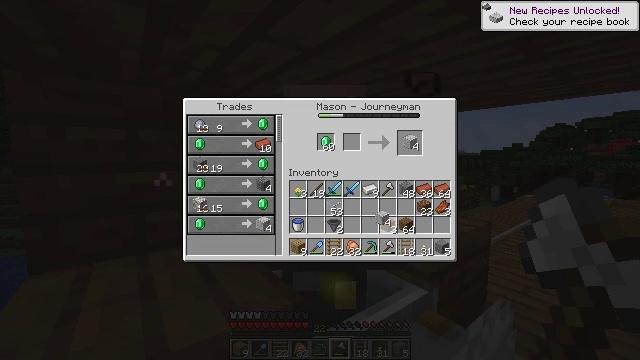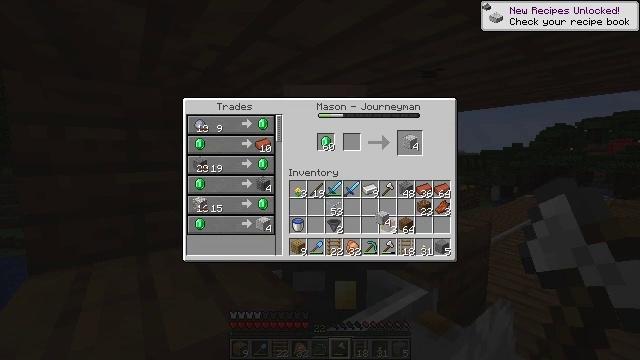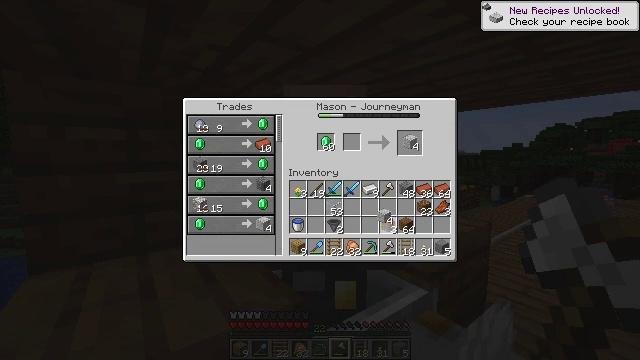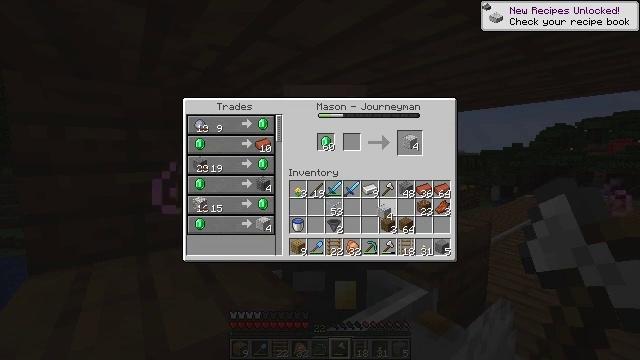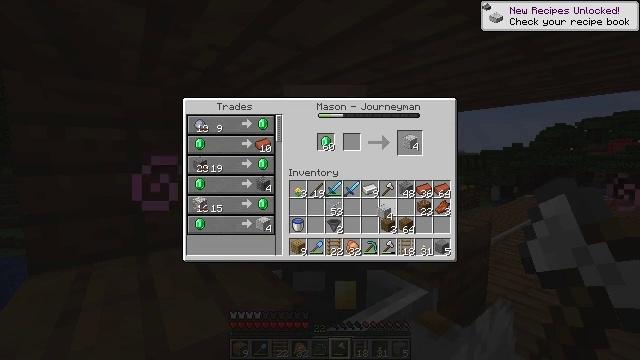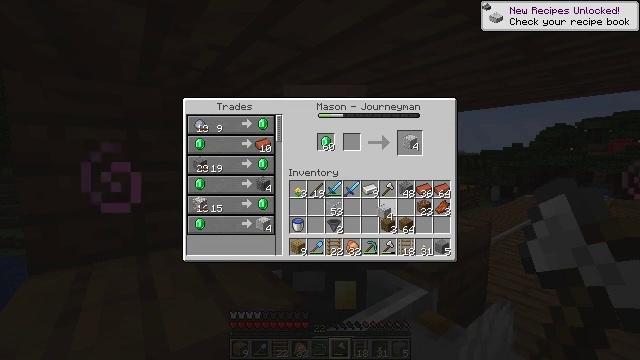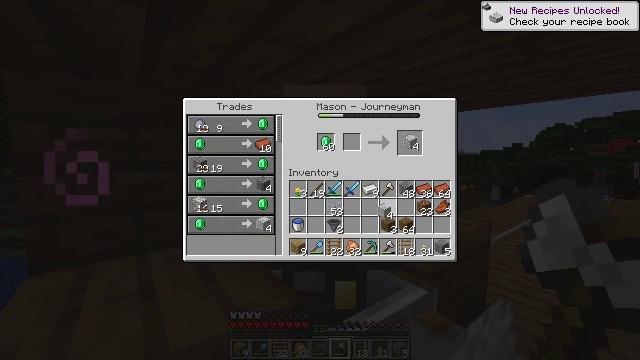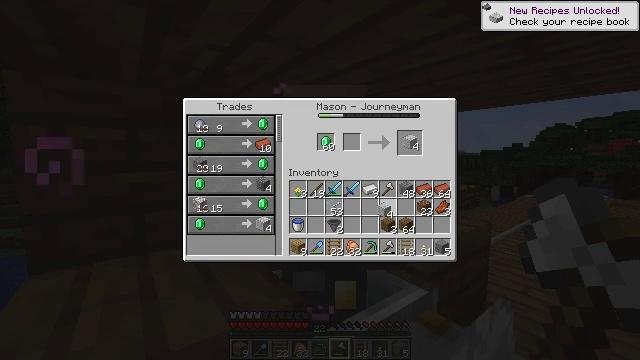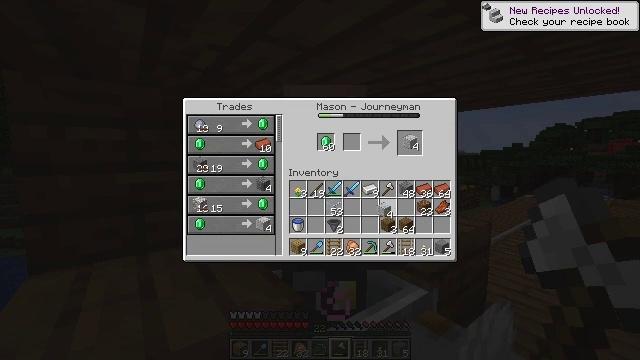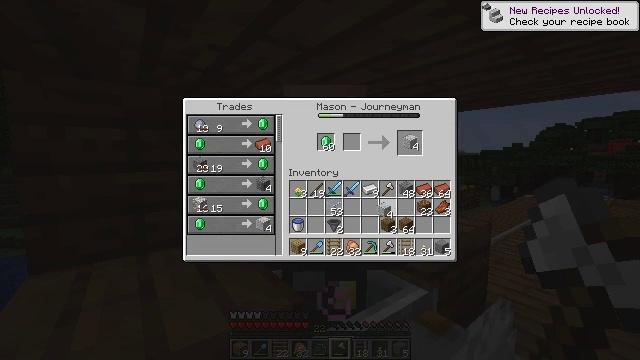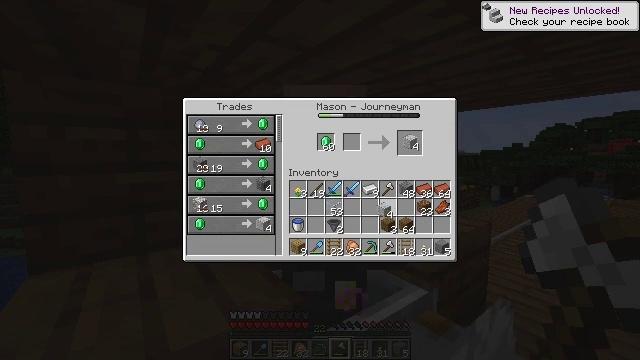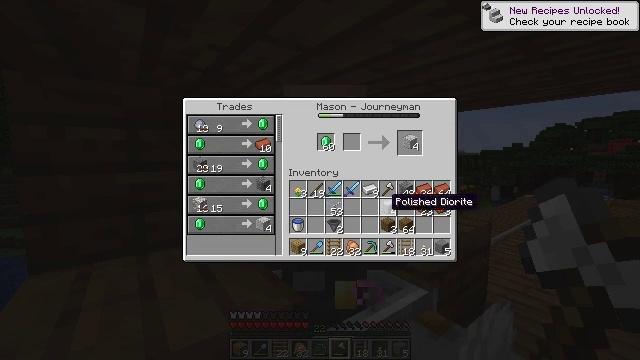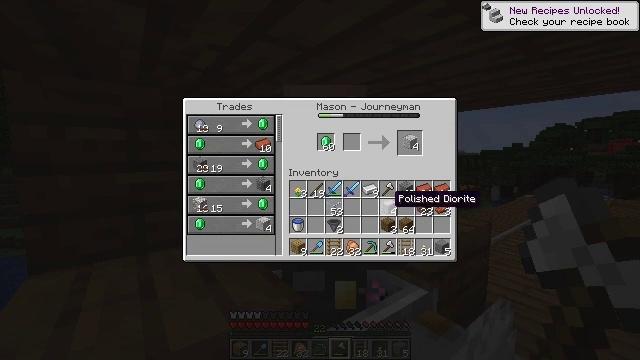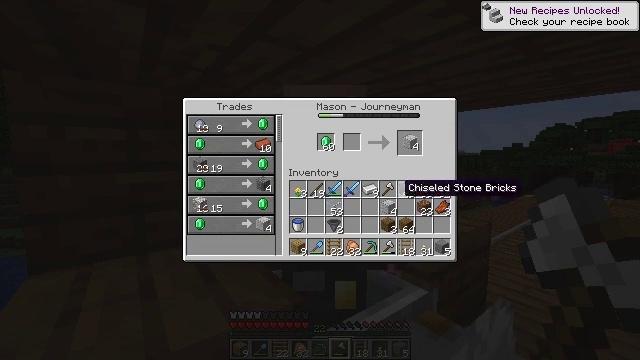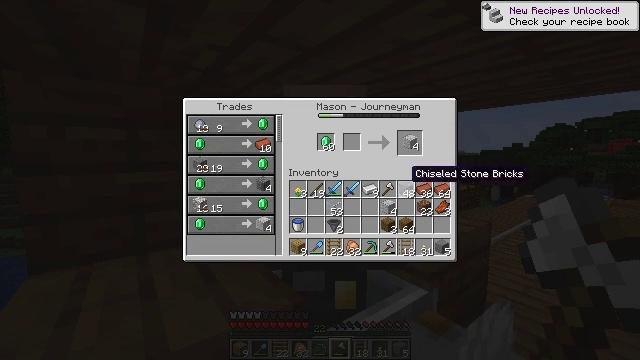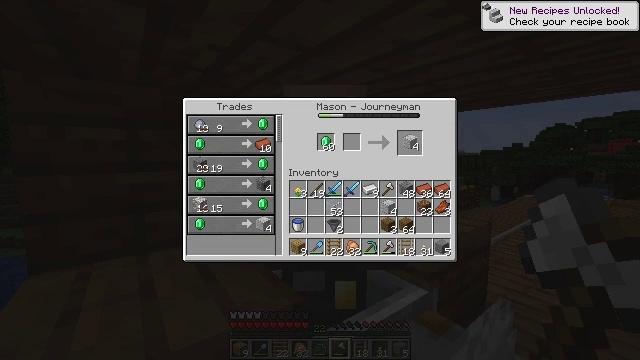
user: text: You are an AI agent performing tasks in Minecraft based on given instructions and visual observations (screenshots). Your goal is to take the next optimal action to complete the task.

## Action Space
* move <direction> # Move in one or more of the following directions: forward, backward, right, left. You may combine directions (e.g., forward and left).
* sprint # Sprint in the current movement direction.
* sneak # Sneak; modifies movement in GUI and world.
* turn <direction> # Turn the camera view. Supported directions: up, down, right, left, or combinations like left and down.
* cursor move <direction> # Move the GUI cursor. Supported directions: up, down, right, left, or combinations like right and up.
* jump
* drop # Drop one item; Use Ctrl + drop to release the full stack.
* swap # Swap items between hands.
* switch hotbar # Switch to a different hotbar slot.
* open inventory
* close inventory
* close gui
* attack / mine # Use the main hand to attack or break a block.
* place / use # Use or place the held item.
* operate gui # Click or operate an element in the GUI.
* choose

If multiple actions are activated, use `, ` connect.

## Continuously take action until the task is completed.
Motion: motion action
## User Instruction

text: Access the crafting table to produce polished diorite from diorite.
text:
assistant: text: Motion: no_op
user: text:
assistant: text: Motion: no_op
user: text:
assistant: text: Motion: no_op
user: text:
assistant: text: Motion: no_op
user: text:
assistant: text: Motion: no_op
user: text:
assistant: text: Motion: no_op
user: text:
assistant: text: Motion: no_op
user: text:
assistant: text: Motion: operate gui
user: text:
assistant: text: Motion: operate gui
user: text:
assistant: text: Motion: operate gui
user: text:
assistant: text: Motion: no_op
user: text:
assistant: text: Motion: no_op
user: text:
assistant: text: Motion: cursor move right and up
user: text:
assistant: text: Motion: cursor move up
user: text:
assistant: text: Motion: cursor move up
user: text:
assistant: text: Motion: cursor move up
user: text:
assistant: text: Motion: no_op
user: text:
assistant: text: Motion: cursor move up
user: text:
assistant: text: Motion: no_op
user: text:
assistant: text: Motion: no_op
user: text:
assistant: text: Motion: no_op
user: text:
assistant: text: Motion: operate gui
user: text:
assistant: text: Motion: cursor move down, operate gui
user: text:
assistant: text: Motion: cursor move down
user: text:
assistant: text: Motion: cursor move down
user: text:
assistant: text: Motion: cursor move down
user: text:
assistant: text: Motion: no_op
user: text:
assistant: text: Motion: no_op
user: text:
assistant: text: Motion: no_op
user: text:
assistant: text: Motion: no_op